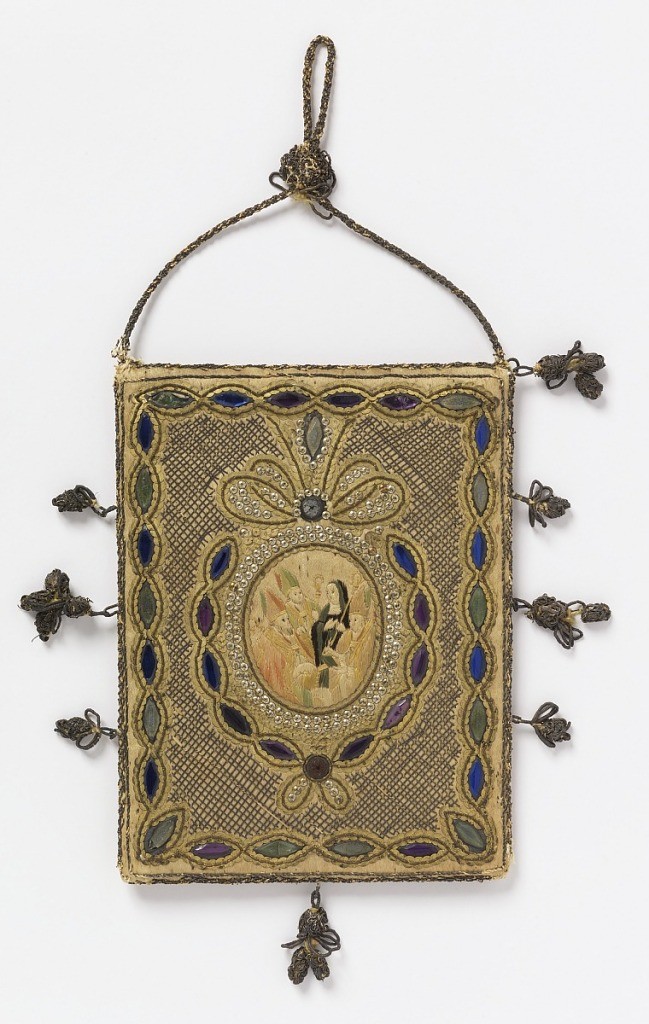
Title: Scapular
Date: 18th century
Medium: silk, metallic string and tassels, colored glass Technique: embroidery
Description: A scapular decorated with embroidery. On one side the Annunciation and on the other a small medallion with a female saint surrounded by bishops. Metallic cord and tassels. Colored glass beads.